Question: I upgraded my installation of MySQL on my Mac OS X 10.8.3 using homebrew
'brew install mysql'
Everything seemed to go smoothly, but...not really, as it turns out.
I cannot add a new user (neither through the command line nor through phpmyadmin. I always get the error
'Error in processing request: #2006 MySQL server has gone away'
I can create new databases without a problem, and I can install, for example Joomla 3.1.1 with no problems.
However, when I try to install a new extension into my Joomla installation, I get errors. For example, I get the following error when I try to install a component from NoNumber:
'''
1062 Duplicate entry '1' for key 'PRIMARY' SQL=INSERT INTO 'u5z87_extensions' ('name','type','element','folder','client_id','enabled','access') VALUES ('plg_system_nnframework','plugin','nnframework','system','0','1','1')
'''
Same thing for many other extensions.
I tried to start mysql with
'mysql.server start --log-warnings=2'
and it started with no problem
'''
Starting MySQL
SUCCESS!
'''
I looked up issues where error #2006 were being reported and how to solve them, and they referred to modifying /etc/my.cnf but there is no /etc/my.cnf configuration file on my system, and there wasn't one in the previous installation of MySQL 5.5.29 (also installed with homebrew) and I had no problems.
I ran 'brew doctor' and the output is below
'''
$ brew doctor
Warning: "config" scripts exist outside your system or Homebrew directories.
'./configure' scripts often look for *-config scripts to determine if
software packages are installed, and what additional flags to use when
compiling and linking.
Having additional scripts in your path can confuse software installed via
Homebrew if the config script overrides a system or Homebrew provided
script of the same name. We found the following "config" scripts:
/usr/local/opt/php54/bin/php-config
'''
The output from 'brew --config' is also below:
'''
$ brew --config
HOMEBREW_VERSION: 0.9.4
ORIGIN: https://github.com/mxcl/homebrew
HEAD: 86ce842c700a47abdc354e80cc3b0b3938ab2132
HOMEBREW_PREFIX: /usr/local
HOMEBREW_CELLAR: /usr/local/Cellar
CPU: 8-core 64-bit nehalem
OS X: 10.8.3-x86_64
Xcode: 4.6.2
CLT: 4.6.0.0.<PHONE>
LLVM-GCC: build 2336
Clang: 4.2 build 425
X11: 2.7.4 => /opt/X11
System Ruby: 1.8.7-358
Perl: /usr/bin/perl
Python: /usr/bin/python
Ruby: /Users/alisamii/.rvm/rubies/ruby-1.9.3-p374/bin/ruby
'''
Exploring a little further, I tried to revert to my previous install of MySQL using
'brew switch mysql 5.5.29'
This resulted in the following output:
'''
$ brew switch mysql 5.5.29
Cleaning /usr/local/Cellar/mysql/5.5.29
Cleaning /usr/local/Cellar/mysql/5.6.10
135 links created for /usr/local/Cellar/mysql/5.5.29
'''
I then accessed mysql from the command line and ran status:
'''
mysql> status
--------------
mysql Ver 14.14 Distrib 5.5.29, for osx10.8 (i386) using readline 5.1
Connection id: 13
Current database:
Current user: alisamii@localhost
SSL: Not in use
Current pager: stdout
Using outfile: ''
Using delimiter: ;
Server version: 5.6.10 Source distribution
Protocol version: 10
Connection: Localhost via UNIX socket
Server characterset: utf8
Db characterset: utf8
Client characterset: utf8
Conn. characterset: utf8
UNIX socket: /tmp/mysql.sock
Uptime: 1 hour 56 min 24 sec
'''
As you can see above, it reports 'mysql Ver 14.14 Distrib 5.5.29, for osx10.8 (i386) using readline 5.1'
But, it also says 'Server version: 5.6.10 Source distribution'
So something isn't syncing up.
Furthermore, when I show databases, I get the following output:
'''
mysql> show databases
-> ;
+--------------------+
| Database |
+--------------------+
| information_schema |
+--------------------+
1 row in set (0.00 sec)
'''
But I know I have more than just an 'information_schema' database.

So, somehow, it seems to me that mysql is not connecting to the right server, as phpmyadmin reports the same server information that mysql's status command reports: 'Software version: 5.6.10 - Source distribution'.
At this point, I am completely lost, and would really need some help.
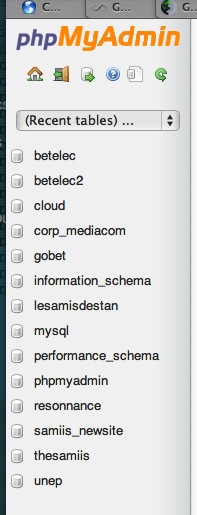
Answer: OK, so partially resolved the issue.
At the recommendation of <URL> and followed the recommendations there.
Upgrading MySQL does not upgrade the information_schema, and so some things don't work. This command helps fix some of those issues.
Now, I can add new users and the #2006 - MySQL server has gone away error is no longer an issue.
However, I am still getting the #1062 errors when trying to install extensions in Joomla, for example. Still exploring solutions to that. Will update this answer with details when solved.